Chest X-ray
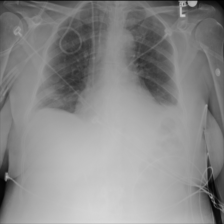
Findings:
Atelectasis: negative
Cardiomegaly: negative
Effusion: positive
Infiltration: negative
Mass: negative
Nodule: negative
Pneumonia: negative
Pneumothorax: negative
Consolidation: negative
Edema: negative
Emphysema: negative
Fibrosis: negative
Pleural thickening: negative
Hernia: negative